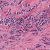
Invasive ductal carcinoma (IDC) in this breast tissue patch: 1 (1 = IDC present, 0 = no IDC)